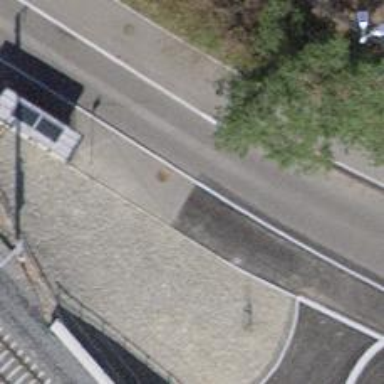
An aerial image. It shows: Platform for public transport with shelter.